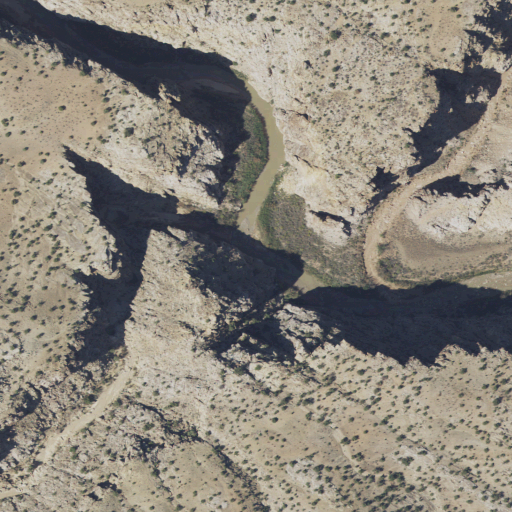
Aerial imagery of valley in Utah named Lockhart Wash containing shrub, woody wetlands, evergreen forest, and open water